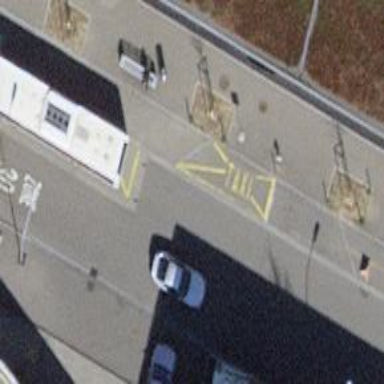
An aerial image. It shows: Taxi stand.